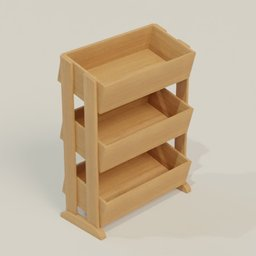
Label: furniture